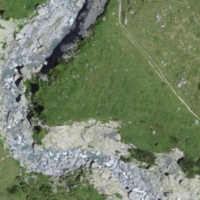
EUNIS habitat code: 26
Species observed at this site:
Parnassia palustris